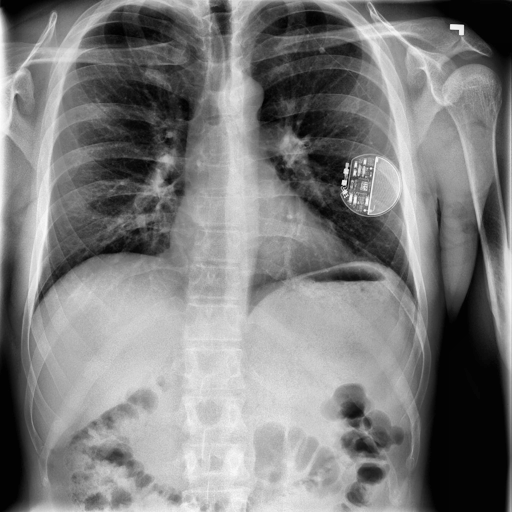
Finding: NORMAL